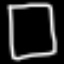
Label: square